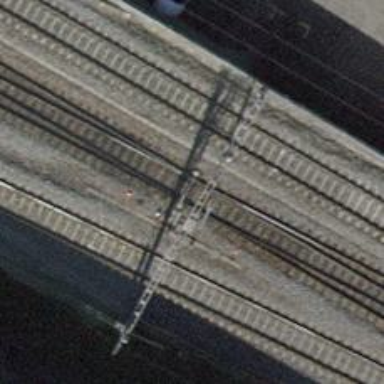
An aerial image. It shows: Single-track railway with electrified contact lines.